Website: lowes
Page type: review-order
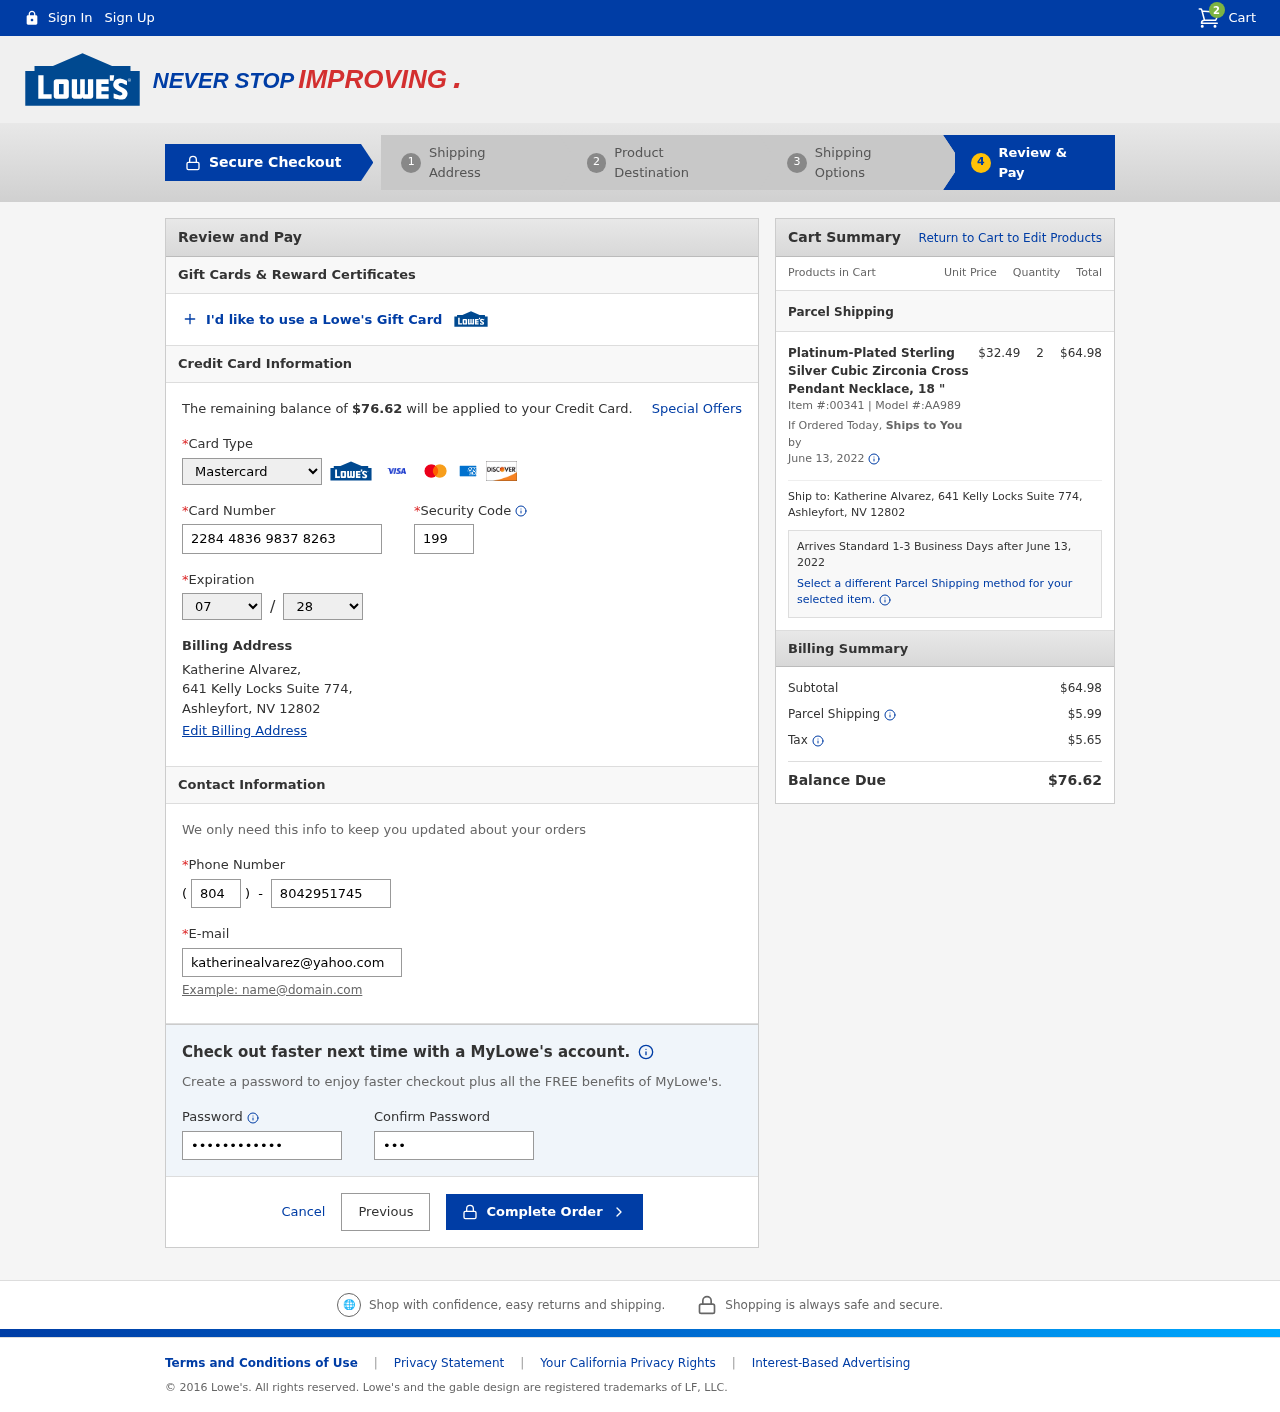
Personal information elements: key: PII_CARD_CVV
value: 199
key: PII_CARD_EXPIRY_MONTH
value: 07
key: PII_CARD_EXPIRY_YEAR
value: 28
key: PII_CARD_NUMBER
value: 2284 4836 9837 8263
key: PII_CARD_TYPE
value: Mastercard
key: PII_CITY
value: Ashleyfort
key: PII_EMAIL
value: katherinealvarez@yahoo.com
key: PII_FULLNAME
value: Katherine Alvarez,
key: PII_PHONE
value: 8042951745
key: PII_PHONE_AREA
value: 804
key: PII_POSTCODE
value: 12802
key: PII_STATE_ABBR
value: NV
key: PII_STREET
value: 641 Kelly Locks Suite 774,
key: PII_FULLNAME2
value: Katherine Alvarez
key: PII_STREET2
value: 641 Kelly Locks Suite 774
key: PII_CITY_STATE_ZIP2
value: Ashleyfort, NV 12802
Product elements: key: PRODUCT1_NAME
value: Platinum-Plated Sterling Silver Cubic Zirconia Cross Pendant Necklace, 18 "
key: PRODUCT1_PRICE
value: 32.49
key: PRODUCT1_QUANTITY
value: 2
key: PRODUCT1_ITEM_NUMBER
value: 00341
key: PRODUCT1_MODEL_NUMBER
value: AA989
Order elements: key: ORDER_NUM_ITEMS
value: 2
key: ORDER_TOTAL
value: $76.62
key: ORDER_SHIPPING_DATE
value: June 13, 2022
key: ORDER_SUBTOTAL
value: $64.98
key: ORDER_SHIPPING_DATE2
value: June 13, 2022
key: ORDER_SUBTOTAL2
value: $64.98
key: ORDER_SHIPPING_COST
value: $5.99
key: ORDER_TAX
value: $5.65